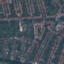
Label: Residential